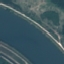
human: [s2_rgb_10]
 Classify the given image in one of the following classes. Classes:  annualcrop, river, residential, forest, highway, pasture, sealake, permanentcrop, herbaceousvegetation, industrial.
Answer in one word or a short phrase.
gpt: River